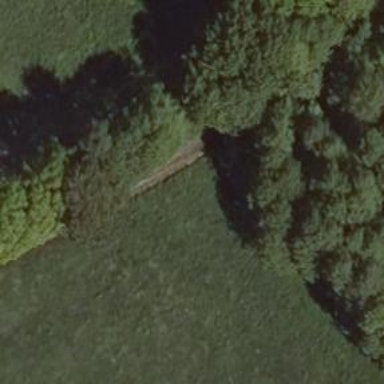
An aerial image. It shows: Row of trees in natural setting.